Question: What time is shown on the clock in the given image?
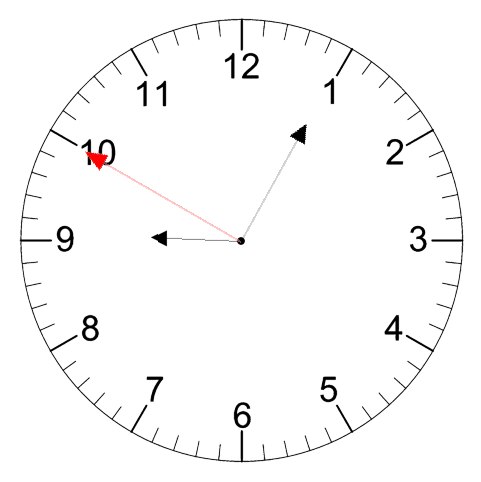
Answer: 09:04:50